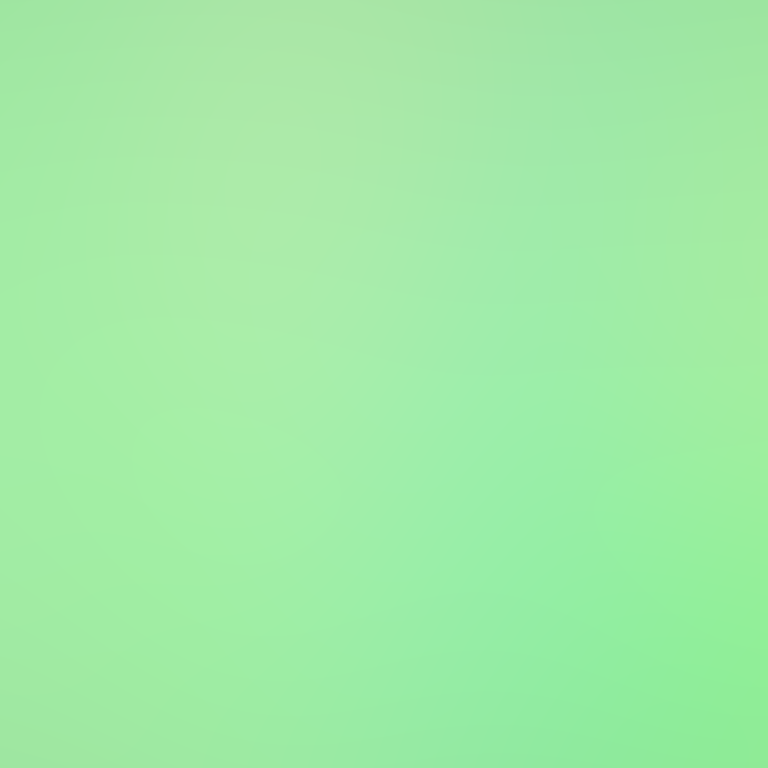
Abstract light effect, smooth gradient from soft green to light green, calm atmosphere, diffuse light, no room, no furniture, no objects.